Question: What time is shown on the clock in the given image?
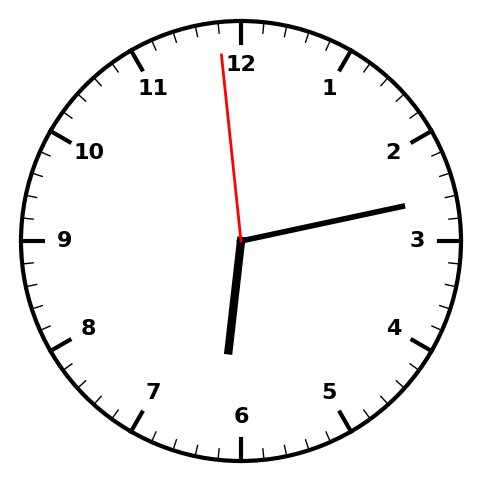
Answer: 06:12:59